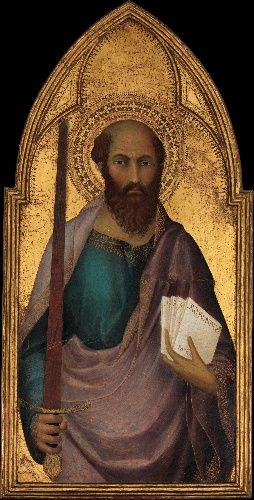
Title: Saint Paul
Artist: Lippo Memmi (Filippo di Memmo)
Artist bio: Italian, Sienese, active by 1317–died 1356
Date: ca. 1330
Object type: Painting, part of an altarpiece
Classification: Paintings
Medium: Tempera on wood, gold ground
Dimensions: Overall, with arched top and engaged frame, 37 3/4 x 19 in. (95.9 x 48.3 cm); painted surface 35 1/8 x 16 1/2 in. (89.2 x 41.9 cm)
Department: European Paintings
Credit line: Gift of Coudert Brothers, 1888
Accession year: 1888
Repository: Metropolitan Museum of Art, New York, NY
Tags: Swords|Saint Paul